Interaction volume radius: 5 \u00c5
Interaction volume height: 10 \u00c5
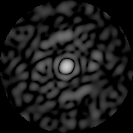
Disorder parameter: 0.852